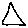
Label: triangle